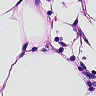
Metastatic tissue present: no